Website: apple
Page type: payment
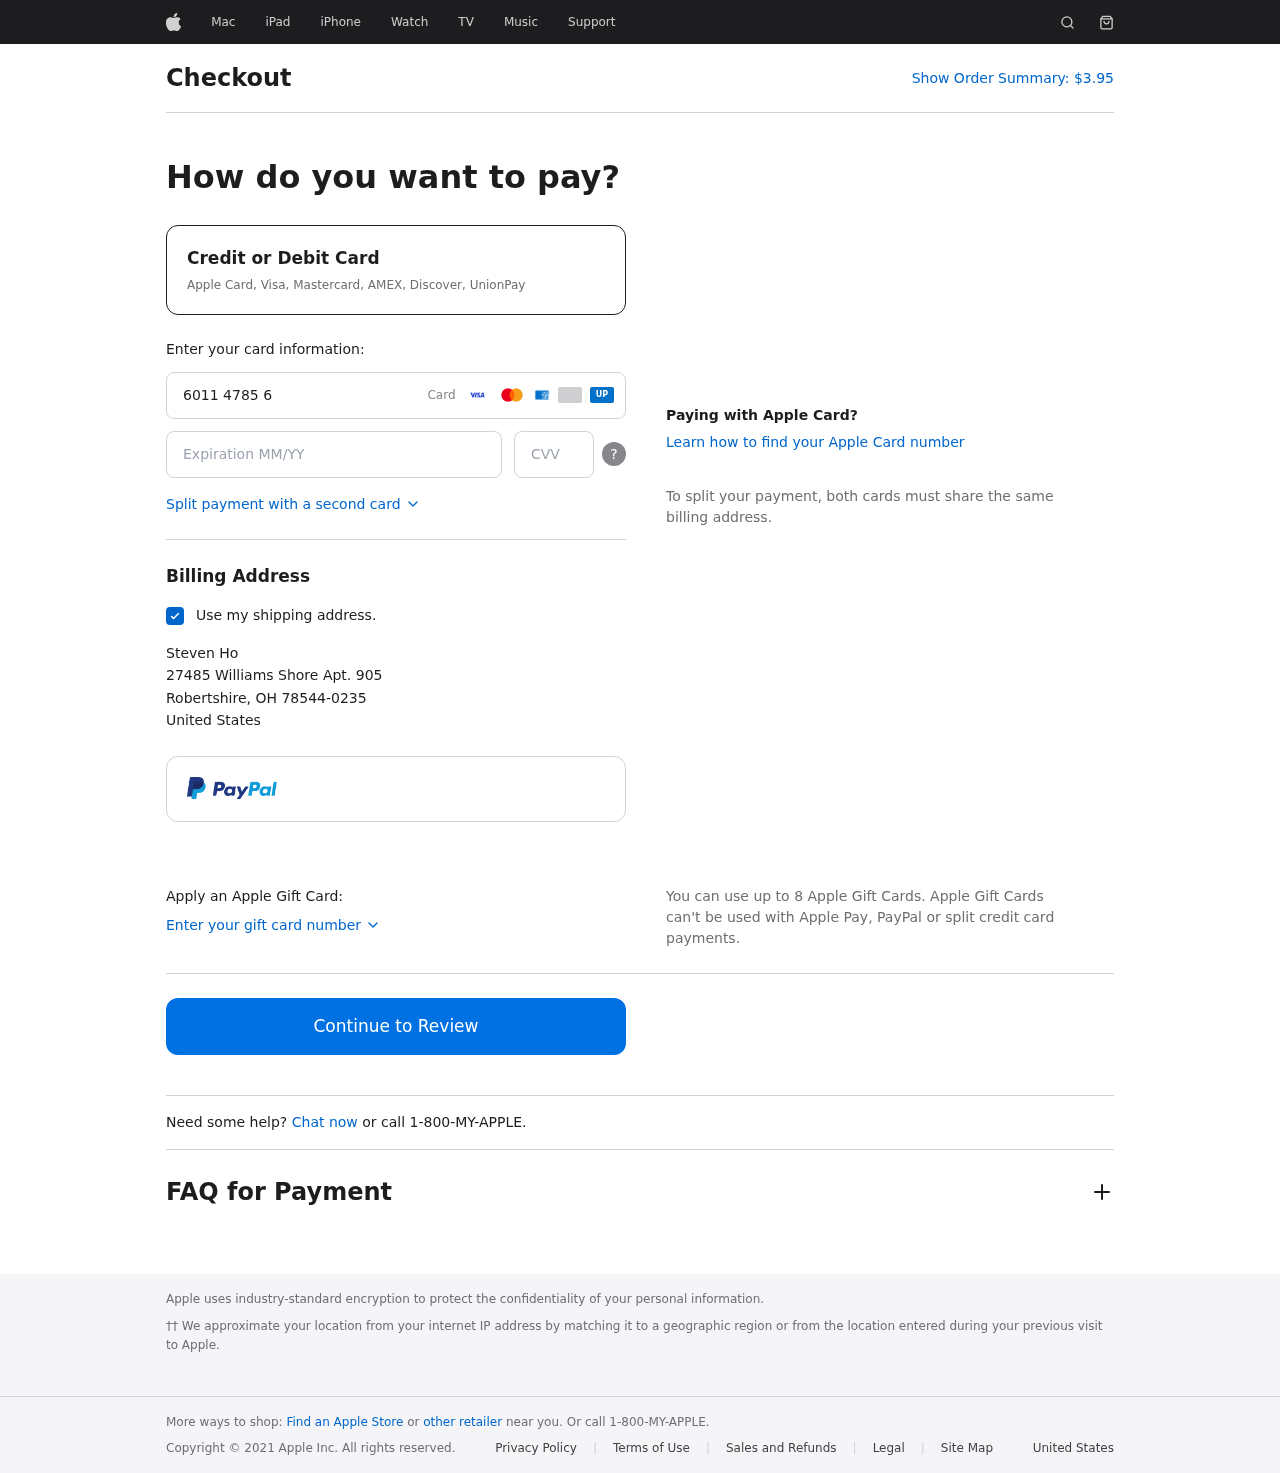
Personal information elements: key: PII_CARD_CVV
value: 888
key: PII_CARD_EXPIRY
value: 06/29
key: PII_CARD_NUMBER
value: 6011 4785 6531 7007
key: PII_CITY
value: Robertshire
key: PII_COUNTRY
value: United States
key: PII_FULLNAME
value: Steven Ho
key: PII_POSTCODE_FULL
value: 78544-0235
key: PII_STATE_ABBR
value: OH
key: PII_STREET
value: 27485 Williams Shore Apt. 905
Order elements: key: ORDER_TOTAL
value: $3.95